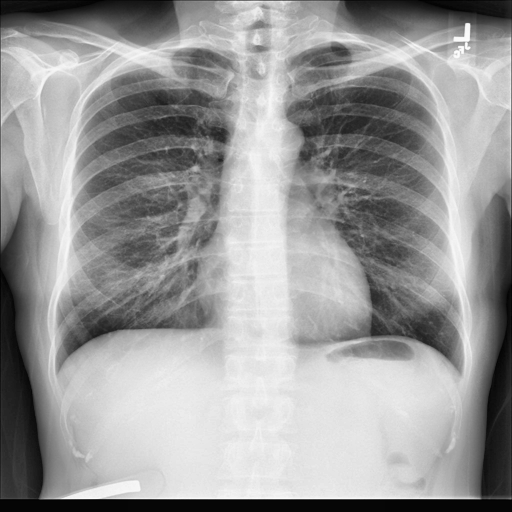
Finding: NORMAL